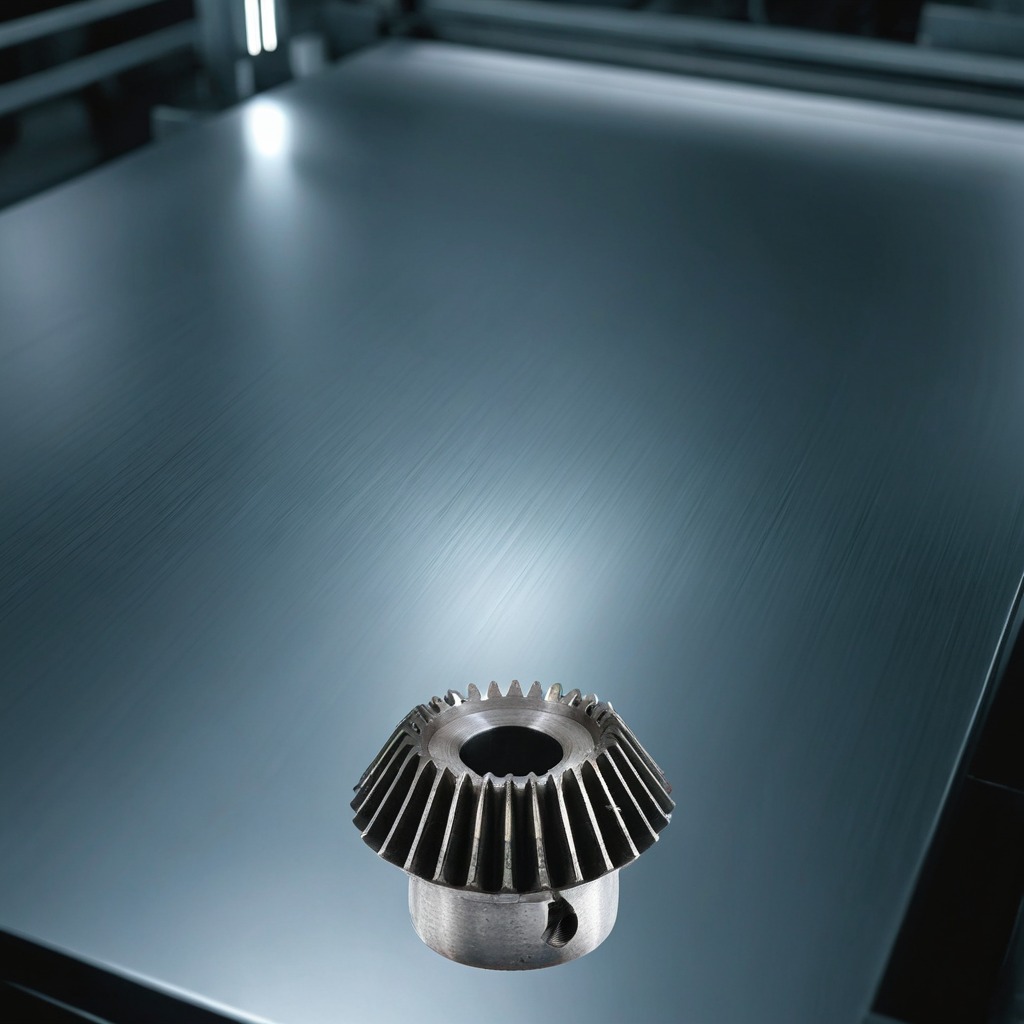
A steel gear with teeth is lying on the metal table.